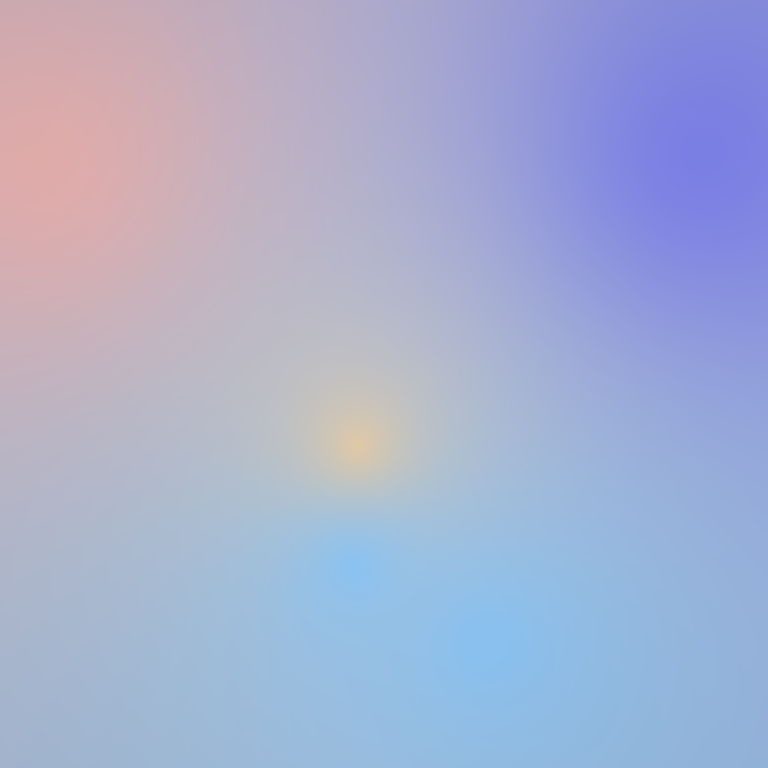
Abstract light effect, smooth gradient from soft blue to gentle pink, serene atmosphere, diffuse glow, no room, no furniture, no objects.